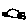
Label: car